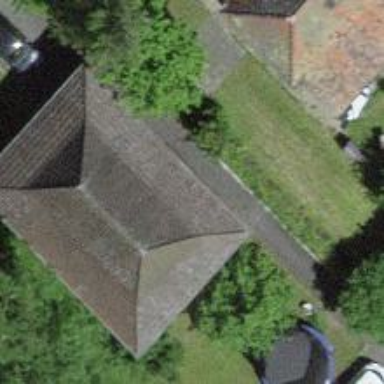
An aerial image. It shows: Service building.